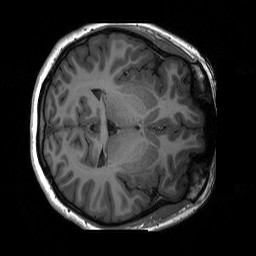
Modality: T1w
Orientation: axial
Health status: ill
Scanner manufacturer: siemens
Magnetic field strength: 3 T
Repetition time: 2.3 s
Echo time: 0.00226 s